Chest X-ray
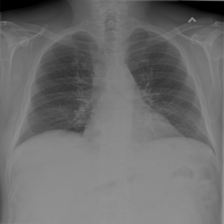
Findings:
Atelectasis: negative
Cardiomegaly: negative
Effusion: negative
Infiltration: negative
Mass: negative
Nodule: negative
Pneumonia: negative
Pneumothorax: negative
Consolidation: negative
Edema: negative
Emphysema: negative
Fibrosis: negative
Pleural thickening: negative
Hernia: negative